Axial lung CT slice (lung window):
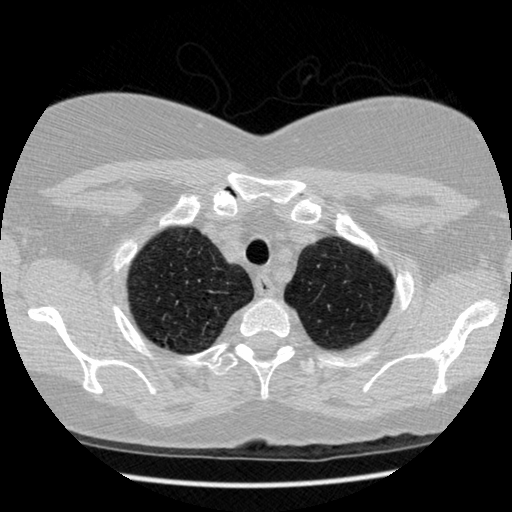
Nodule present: no